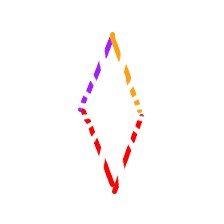
Shape: rhombus